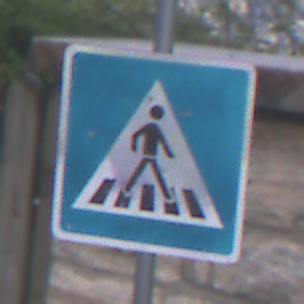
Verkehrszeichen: FussgaengerueberwegLinks
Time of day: SunriseSunset
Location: Outdoor (Urban)
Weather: PartlyCloudy
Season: NotSpecified
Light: Natural